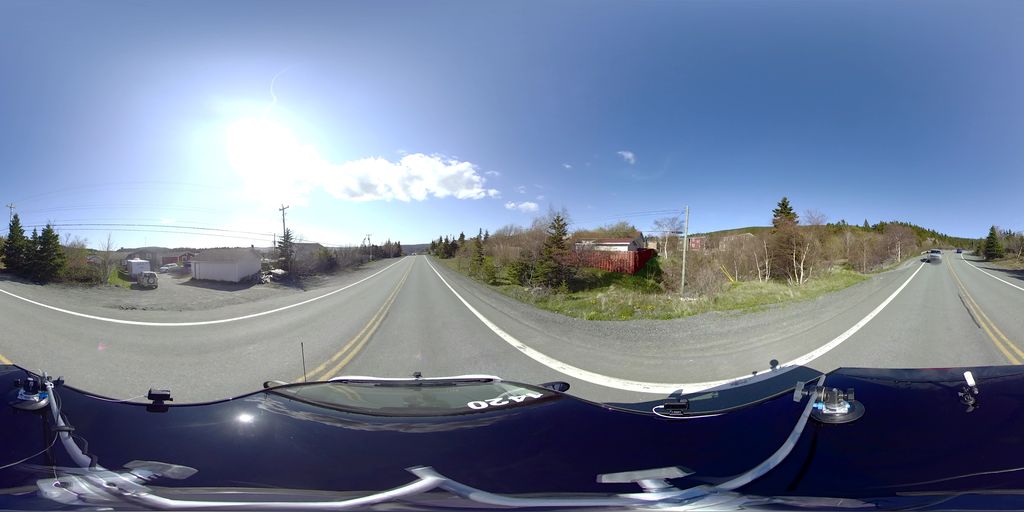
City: st_johns